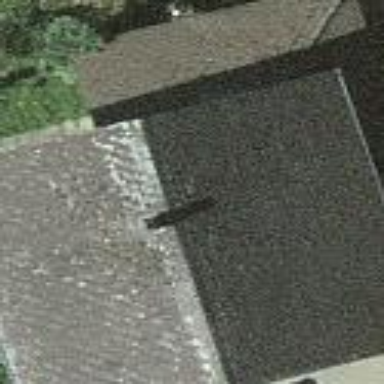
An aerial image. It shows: Gabled roof on residential building.